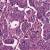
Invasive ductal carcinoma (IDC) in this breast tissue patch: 1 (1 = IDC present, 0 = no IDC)